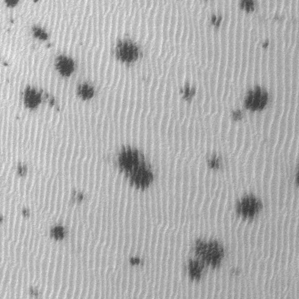
Label: frost